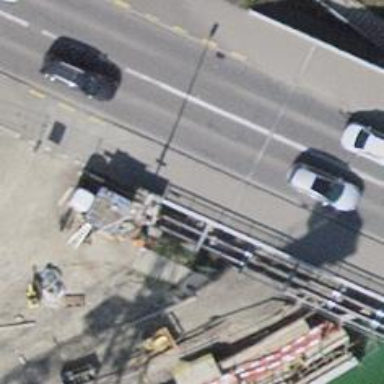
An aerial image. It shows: Asphalt sidewalk path.